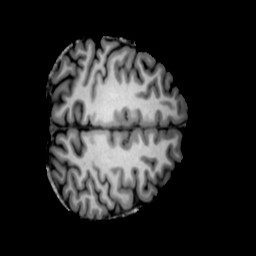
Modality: T1w
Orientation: axial
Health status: ill
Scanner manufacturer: siemens
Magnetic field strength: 3 T
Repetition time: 2 s
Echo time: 0.00303 s